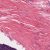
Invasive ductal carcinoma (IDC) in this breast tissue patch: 1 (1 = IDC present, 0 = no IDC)